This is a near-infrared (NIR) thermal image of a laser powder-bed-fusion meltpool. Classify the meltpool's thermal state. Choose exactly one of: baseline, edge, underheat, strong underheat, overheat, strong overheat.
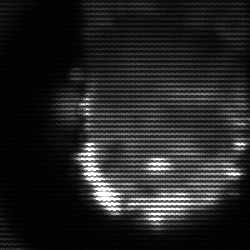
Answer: baseline